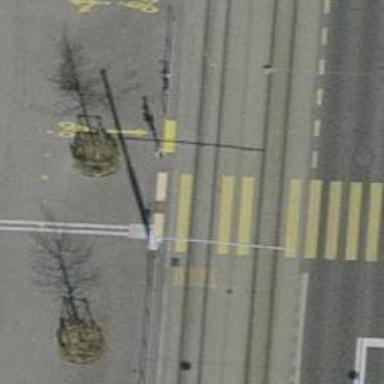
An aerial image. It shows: Road crossing with traffic signals.